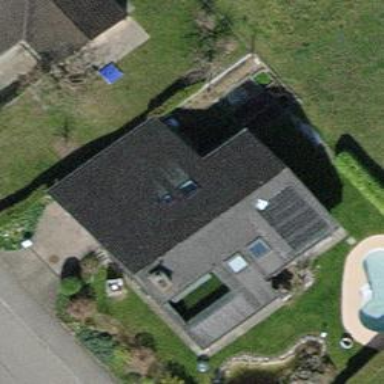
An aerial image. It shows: View of roof of building.